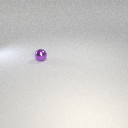
small purple metal sphere